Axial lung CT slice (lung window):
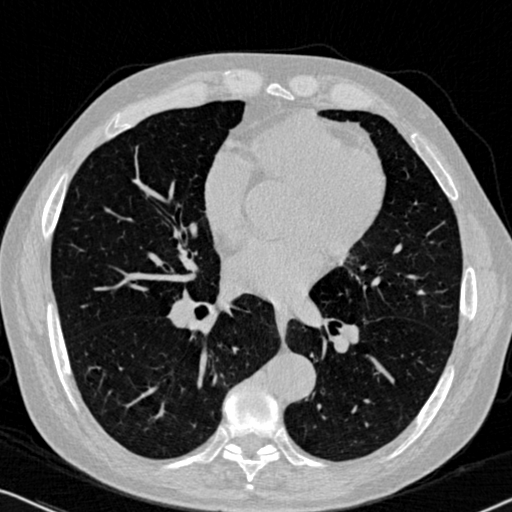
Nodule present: no